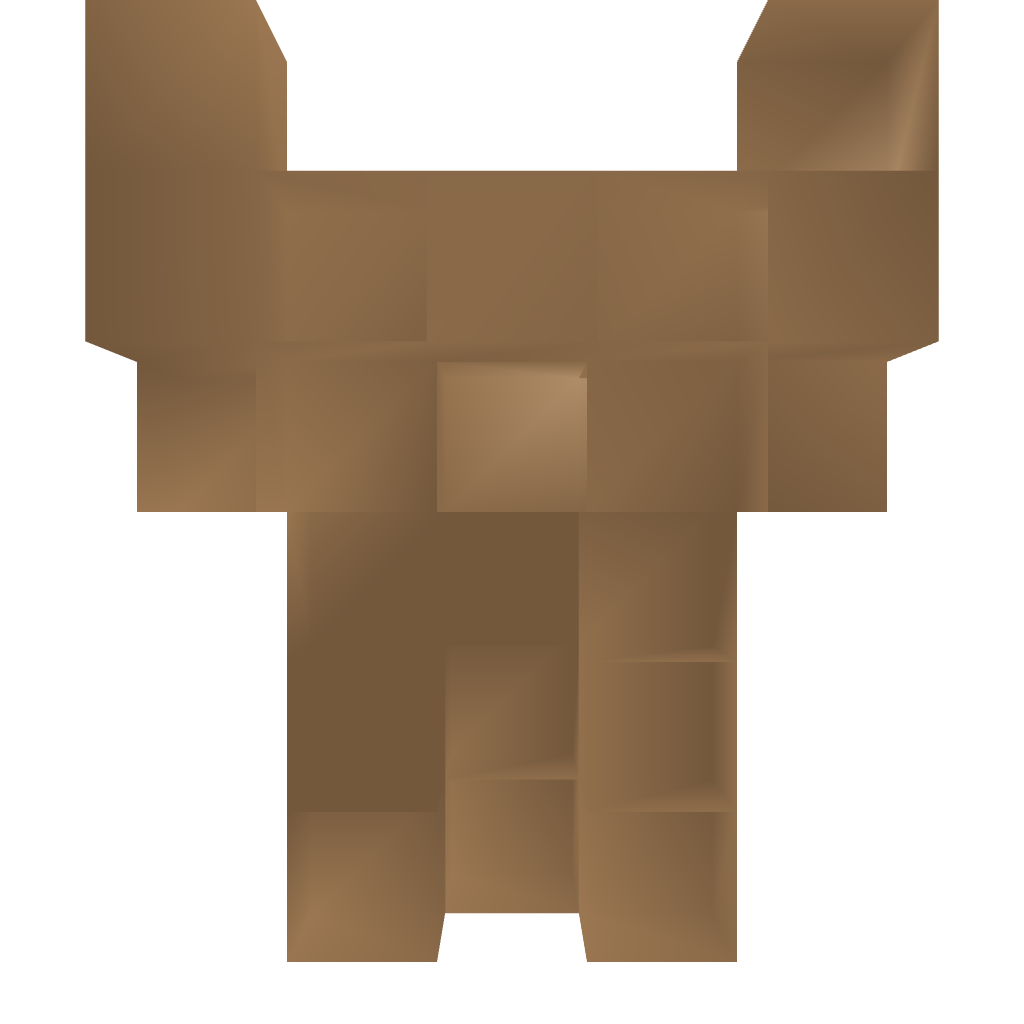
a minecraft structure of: Beach guard tower good quality